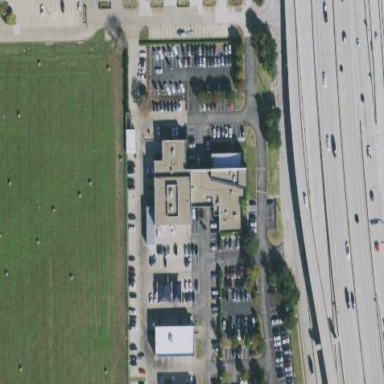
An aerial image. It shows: Building that houses car shop.